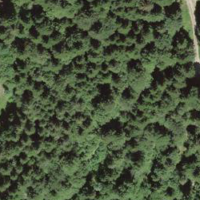
EUNIS habitat code: 44
Species observed at this site:
Helix pomatia